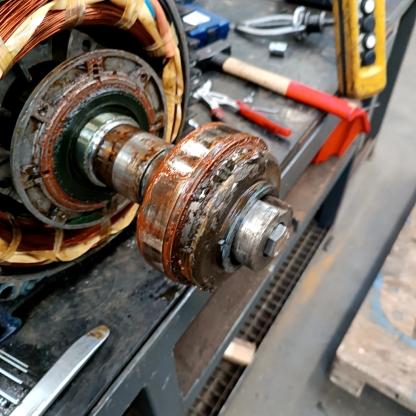
Klasa: inne